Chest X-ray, PA view. Patient: 36 years old, sex M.
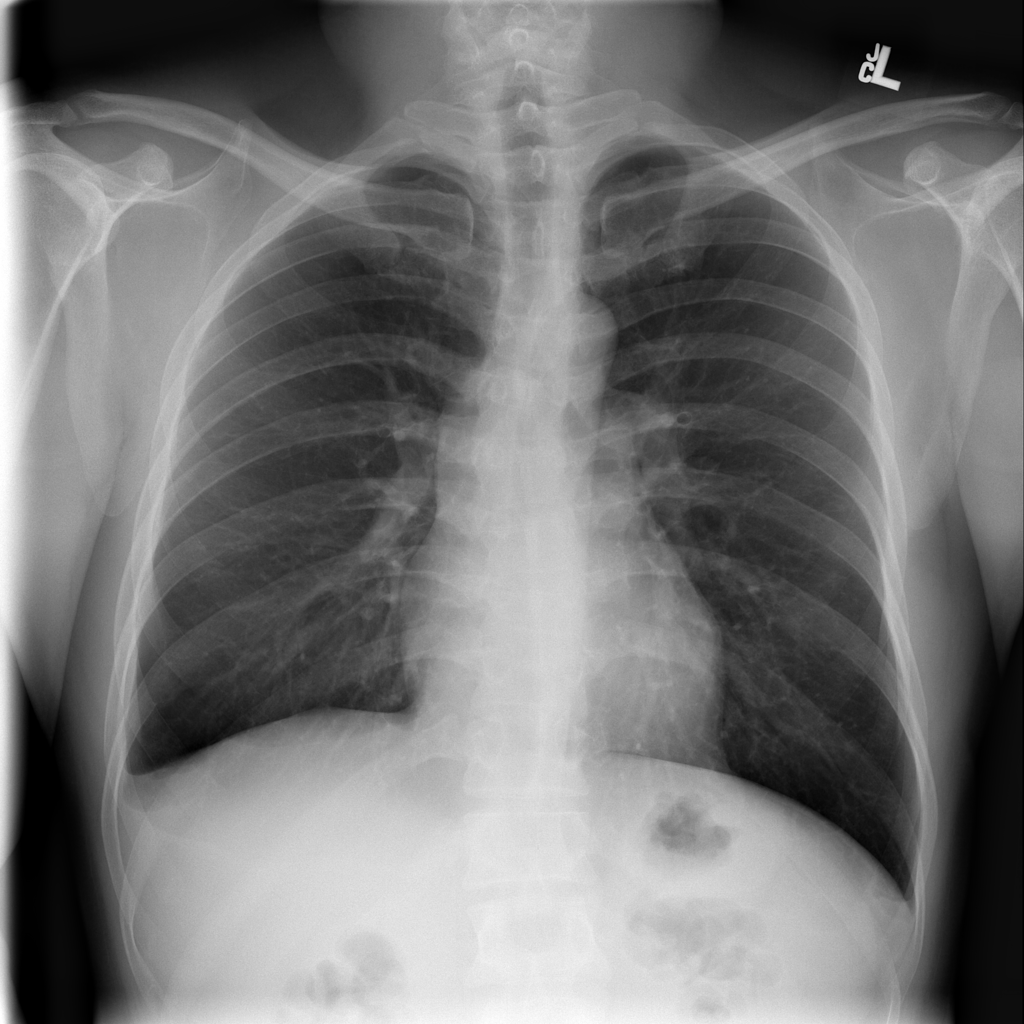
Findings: No Finding